Question: When I'm retrieving blob value from SQLite it gives different value as it is stored in database. I don't know why this is happening. When I'm using 'cursor.getString()', it gives the same value. But when I use 'curser.getBlob()', it gives different value. Also when I convert 'cursor.getString()' value into 'bytes[]' using 'getBytes()' it again gets converted into different vlaue which is stored in database.
Please tell me the solution as am not able to find why this is happening.

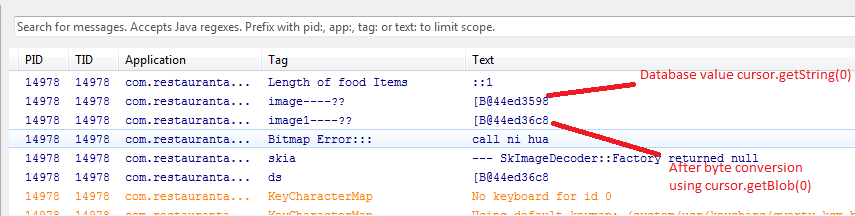
Answer: i think you have used insert query to insert data into sqlite database.
in my opinion you shud use the following method to insert data also image.
'''
CREATE TABLE IF NOT EXISTS " + DB_TABLE + "("+
KEY_NAME + " TEXT," +
KEY_IMAGE + " BLOB);";
ContentValues cv = new ContentValues();
cv.put(KEY_NAME, name);
cv.put(KEY_IMAGE, image);
database.insert( DB_TABLE, null, cv );
'''
Use this method it should work. if not then plz let me know about it.
Gud luck.